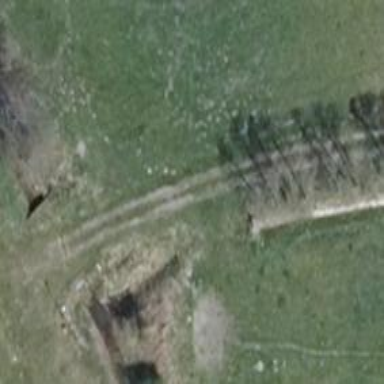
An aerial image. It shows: Sandy track road with grade3 tracktype.